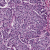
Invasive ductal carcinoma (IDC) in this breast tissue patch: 1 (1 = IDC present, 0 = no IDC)